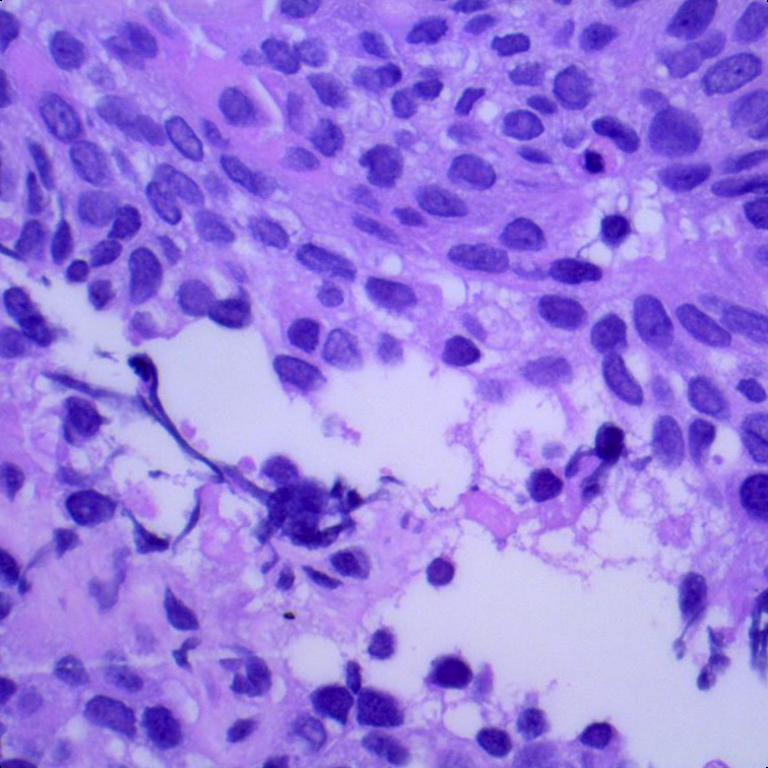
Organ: lung
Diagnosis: squamous carcinomas